The image is the raw acceleration waveform (amplitude versus time) of a rotating-machine vibration signal. What is the most likely rotor condition (normal, misalignment, unbalance, looseness)?
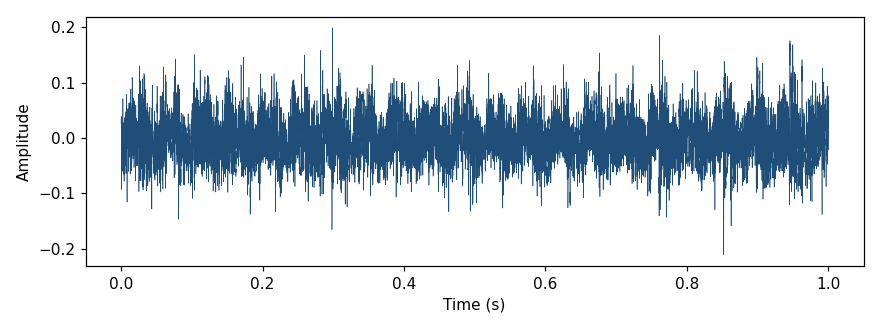
Answer: unbalance